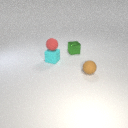
small brown rubber sphere in front of small green metal cube